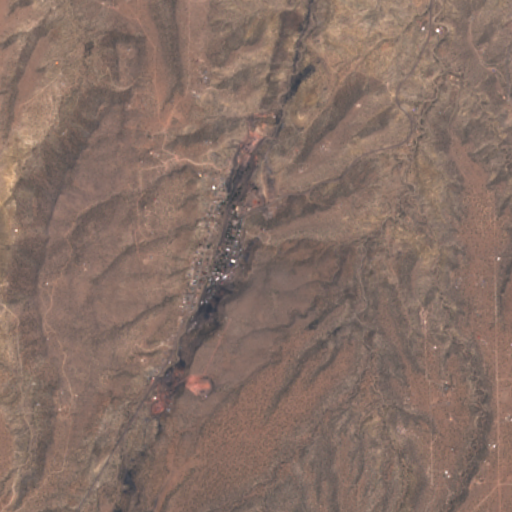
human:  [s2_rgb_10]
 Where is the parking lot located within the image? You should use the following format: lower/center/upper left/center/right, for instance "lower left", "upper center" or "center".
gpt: The parking lot is located in the center of the image.
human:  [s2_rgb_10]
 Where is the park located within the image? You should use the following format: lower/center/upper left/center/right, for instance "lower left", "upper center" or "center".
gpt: There is no park in the image.